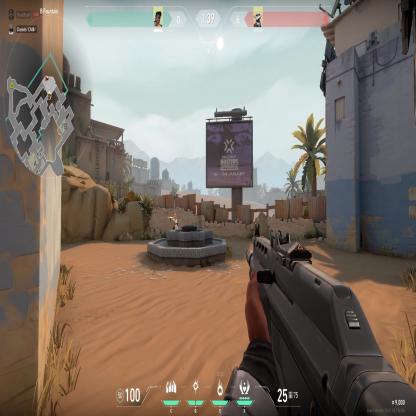
Label: enemy